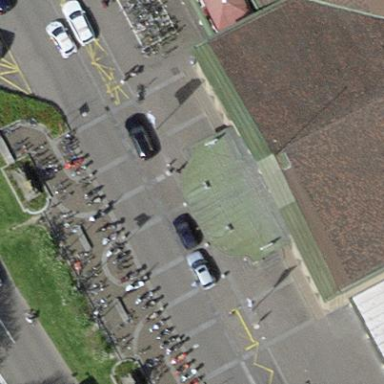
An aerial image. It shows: Bicycle parking facility.